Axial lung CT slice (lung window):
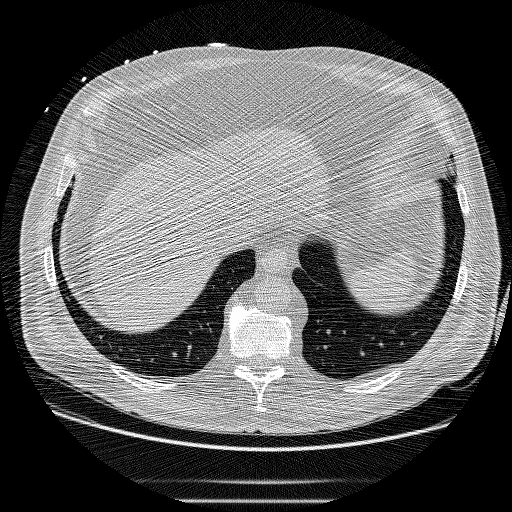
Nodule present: no